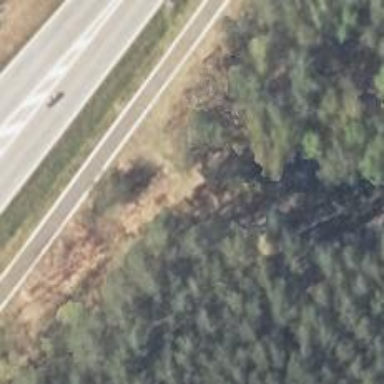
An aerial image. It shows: Track road with embankment.